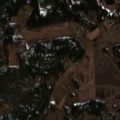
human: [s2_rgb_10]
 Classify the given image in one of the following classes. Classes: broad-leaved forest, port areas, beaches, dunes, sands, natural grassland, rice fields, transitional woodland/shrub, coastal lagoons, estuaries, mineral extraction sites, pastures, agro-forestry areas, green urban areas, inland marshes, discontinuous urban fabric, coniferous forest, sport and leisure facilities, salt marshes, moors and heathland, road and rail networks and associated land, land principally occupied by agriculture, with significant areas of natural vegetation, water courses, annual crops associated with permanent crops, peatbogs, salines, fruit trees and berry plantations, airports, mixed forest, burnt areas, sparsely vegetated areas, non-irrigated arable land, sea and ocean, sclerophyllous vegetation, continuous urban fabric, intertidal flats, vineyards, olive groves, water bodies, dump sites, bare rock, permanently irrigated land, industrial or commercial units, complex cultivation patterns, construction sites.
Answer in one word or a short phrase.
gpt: non-irrigated arable land, land principally occupied by agriculture, with significant areas of natural vegetation, coniferous forest, mixed forest